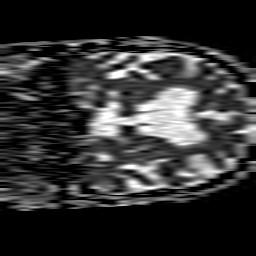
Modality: ADC
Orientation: coronal
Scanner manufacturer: philips
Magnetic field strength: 1.5 T
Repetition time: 3.679 s
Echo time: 0.09411 s